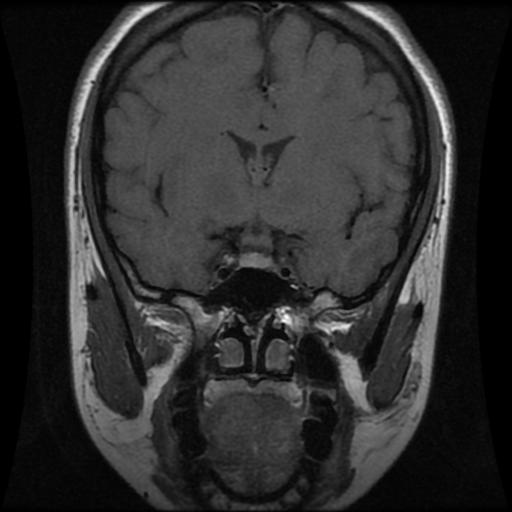
Label: pituitary